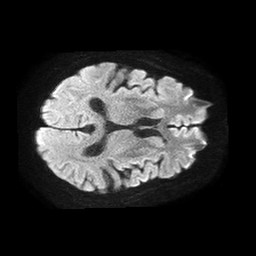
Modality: TRACE
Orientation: axial
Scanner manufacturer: philips
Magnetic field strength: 1.5 T
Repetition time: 4.6 s
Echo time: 0.08631 s